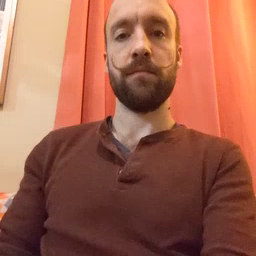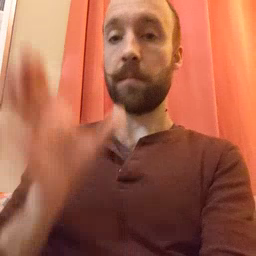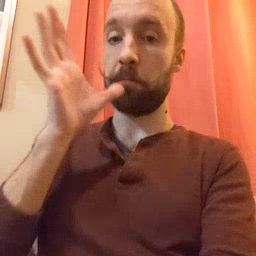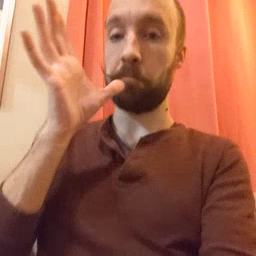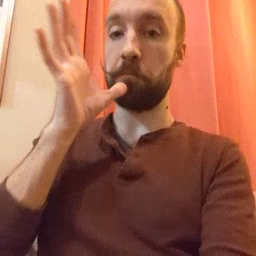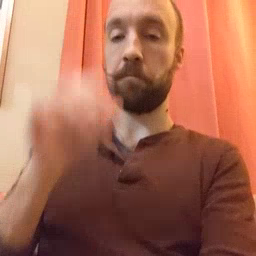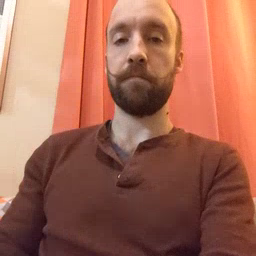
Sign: mom